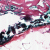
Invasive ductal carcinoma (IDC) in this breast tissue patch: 0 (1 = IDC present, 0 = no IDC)